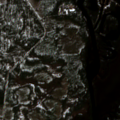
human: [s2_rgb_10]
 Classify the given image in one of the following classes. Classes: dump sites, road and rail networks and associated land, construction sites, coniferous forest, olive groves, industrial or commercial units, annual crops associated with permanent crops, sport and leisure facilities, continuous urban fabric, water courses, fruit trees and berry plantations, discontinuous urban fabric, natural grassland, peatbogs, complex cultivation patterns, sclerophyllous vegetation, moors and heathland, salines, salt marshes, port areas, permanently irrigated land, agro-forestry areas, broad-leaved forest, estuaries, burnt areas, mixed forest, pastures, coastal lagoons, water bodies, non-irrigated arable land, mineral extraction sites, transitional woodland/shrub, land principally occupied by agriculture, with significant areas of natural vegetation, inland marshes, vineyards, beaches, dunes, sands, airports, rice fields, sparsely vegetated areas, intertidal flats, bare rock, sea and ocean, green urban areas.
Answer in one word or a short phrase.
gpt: coniferous forest, transitional woodland/shrub